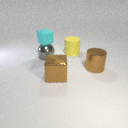
large brown metal cube to the left of large yellow rubber cylinder